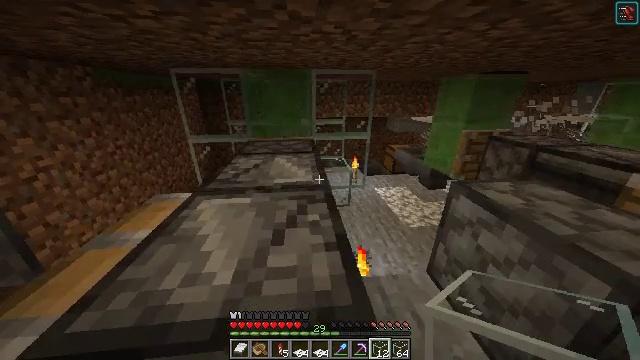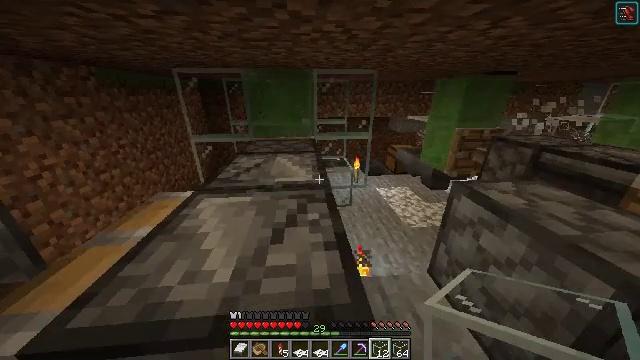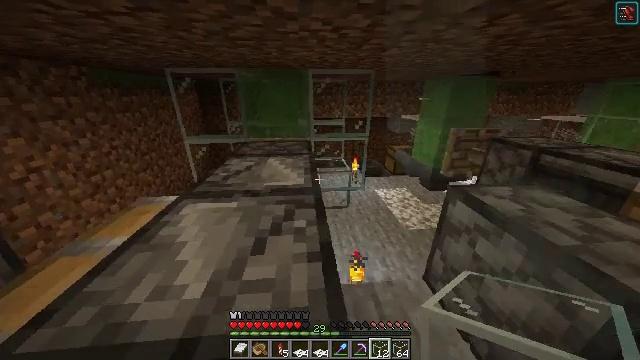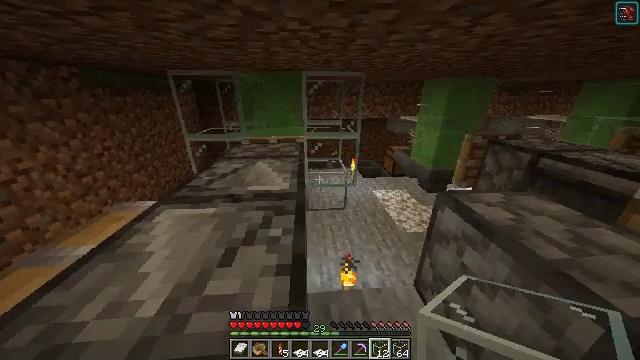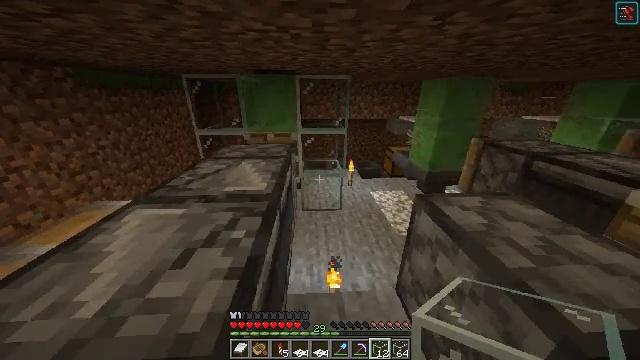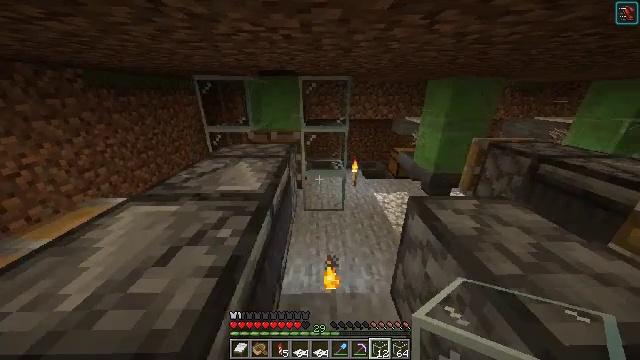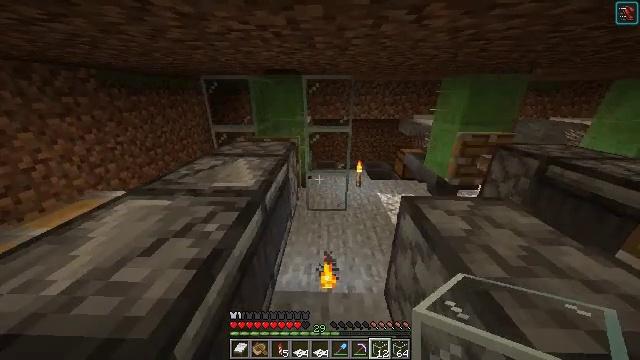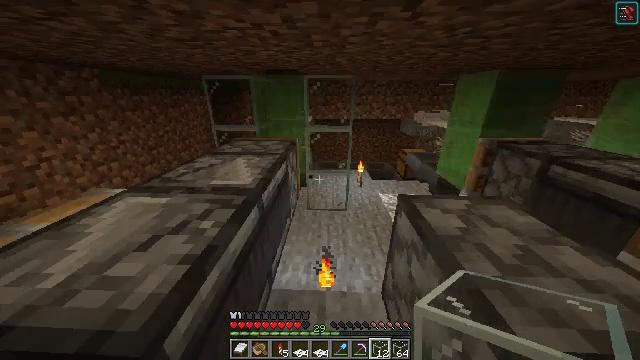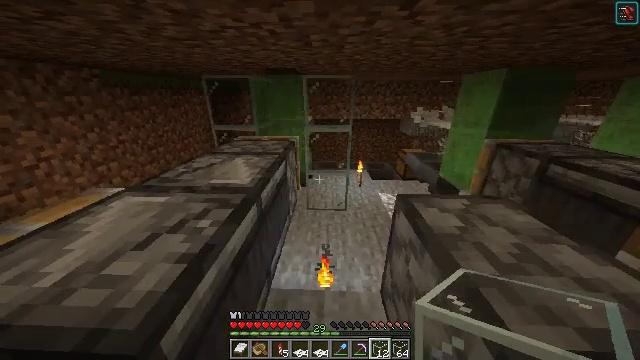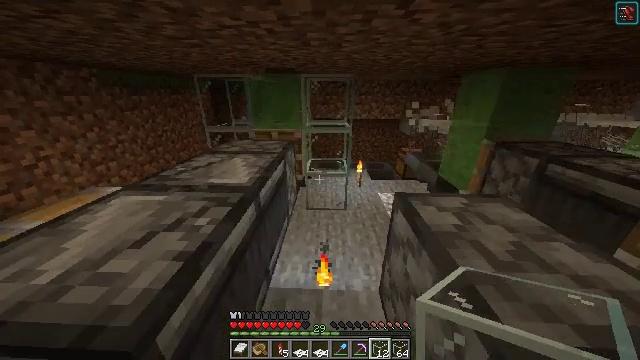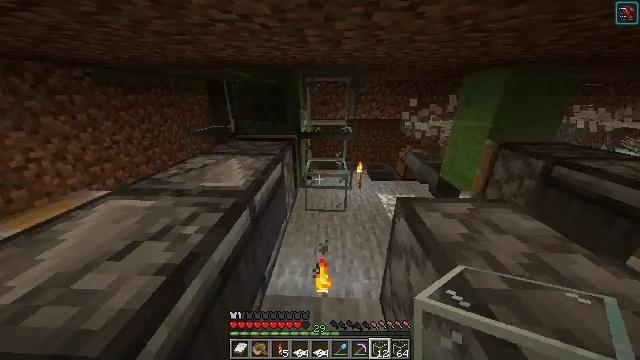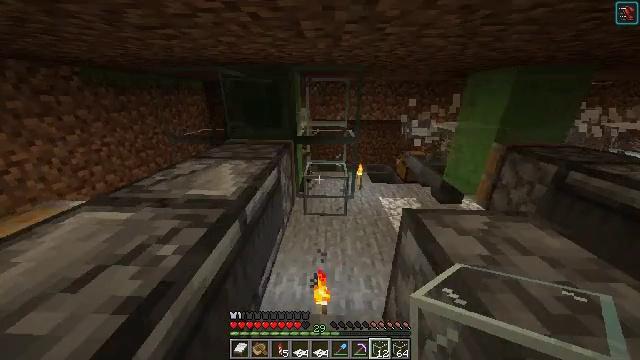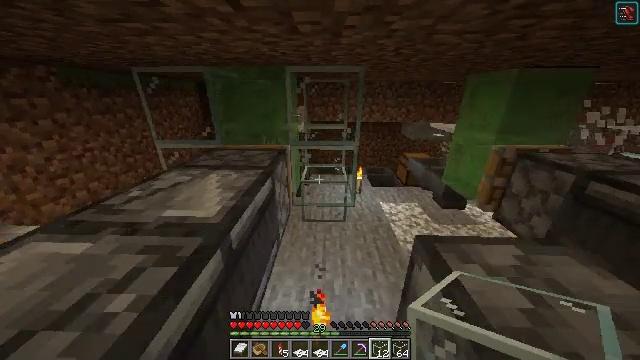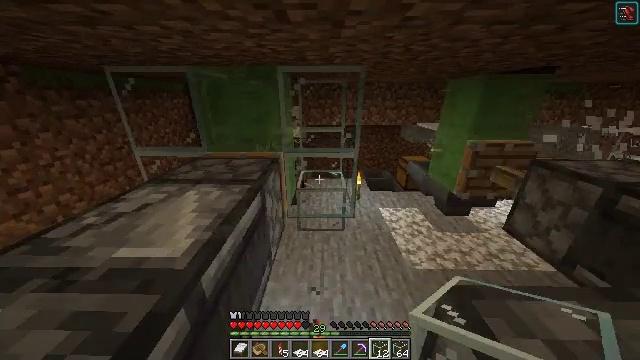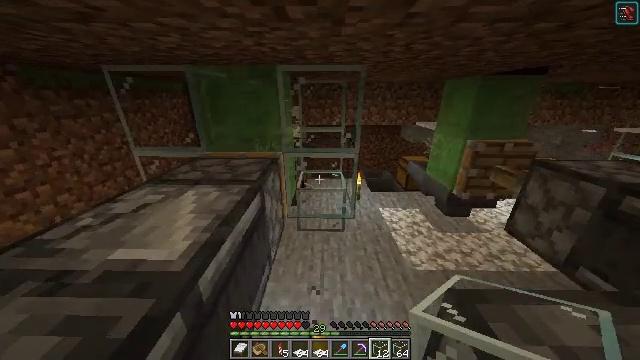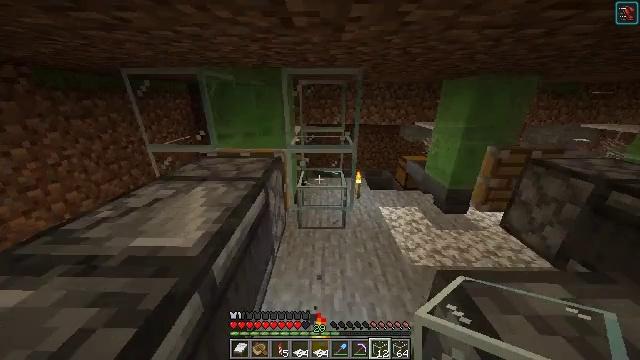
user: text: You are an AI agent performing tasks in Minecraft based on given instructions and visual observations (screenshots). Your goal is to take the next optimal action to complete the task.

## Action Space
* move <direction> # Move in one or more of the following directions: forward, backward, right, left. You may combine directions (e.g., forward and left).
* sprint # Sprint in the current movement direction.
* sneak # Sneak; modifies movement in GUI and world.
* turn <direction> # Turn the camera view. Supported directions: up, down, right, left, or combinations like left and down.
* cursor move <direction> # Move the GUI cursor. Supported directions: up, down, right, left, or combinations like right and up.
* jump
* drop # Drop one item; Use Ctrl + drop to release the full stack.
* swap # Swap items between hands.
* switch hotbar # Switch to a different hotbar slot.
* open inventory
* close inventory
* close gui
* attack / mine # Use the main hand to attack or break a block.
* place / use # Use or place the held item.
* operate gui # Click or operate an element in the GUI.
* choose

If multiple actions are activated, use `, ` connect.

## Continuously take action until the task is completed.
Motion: motion action
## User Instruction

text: Break the glass block.
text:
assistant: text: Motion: no_op
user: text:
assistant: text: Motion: move forward and move right
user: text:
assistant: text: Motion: move forward and move right
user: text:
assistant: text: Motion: move forward and move right, turn left
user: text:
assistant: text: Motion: move forward, turn left
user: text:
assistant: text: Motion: turn left
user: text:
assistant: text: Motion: no_op
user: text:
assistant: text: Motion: no_op
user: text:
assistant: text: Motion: no_op
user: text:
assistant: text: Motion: move forward
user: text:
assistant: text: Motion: move forward
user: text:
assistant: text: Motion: move forward
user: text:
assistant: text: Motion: move forward, turn right
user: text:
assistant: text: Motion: move back
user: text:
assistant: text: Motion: move back
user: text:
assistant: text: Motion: move back
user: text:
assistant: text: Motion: no_op
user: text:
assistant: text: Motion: no_op
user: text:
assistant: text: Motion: no_op
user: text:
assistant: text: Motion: no_op
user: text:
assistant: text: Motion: move back
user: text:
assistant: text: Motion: move back
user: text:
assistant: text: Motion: move back
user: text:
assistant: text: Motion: turn left
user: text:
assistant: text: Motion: turn left
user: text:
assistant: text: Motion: turn left
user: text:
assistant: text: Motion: move forward, turn left
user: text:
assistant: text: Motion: move forward
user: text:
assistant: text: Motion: move forward, turn left
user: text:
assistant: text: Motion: move forward